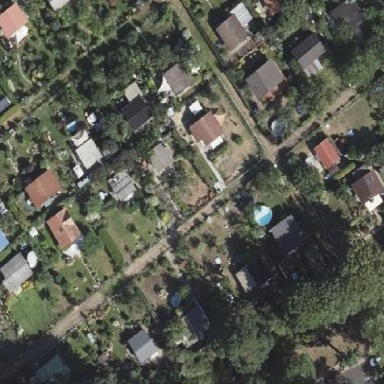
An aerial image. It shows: Plot in the allotments.